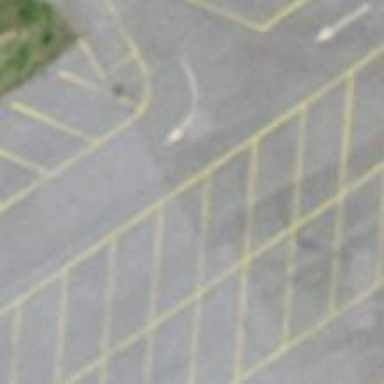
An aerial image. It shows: Asphalt parking aisle road.